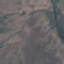
Land use / land cover: HerbaceousVegetation